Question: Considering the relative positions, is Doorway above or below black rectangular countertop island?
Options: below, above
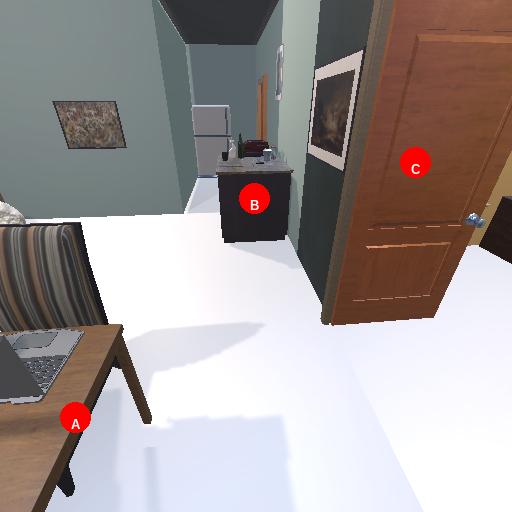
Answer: below